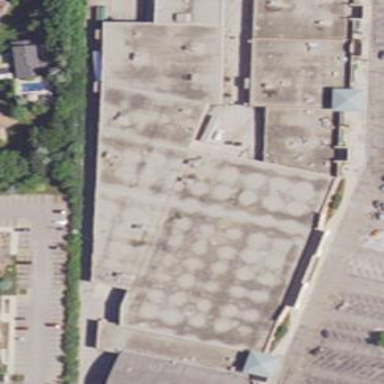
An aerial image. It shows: Retail building.